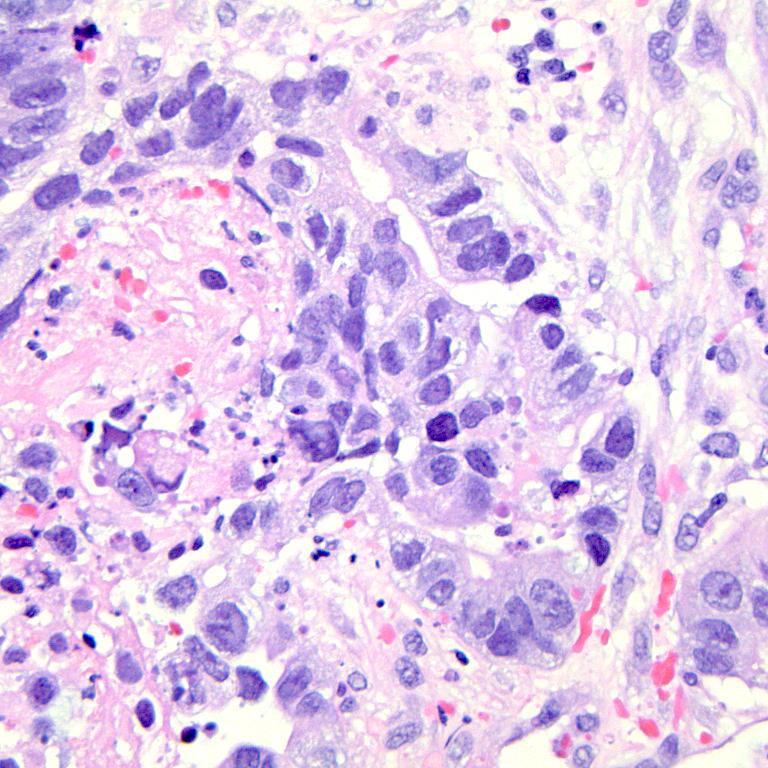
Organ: colon
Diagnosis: adenocarcinomas